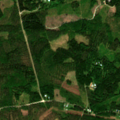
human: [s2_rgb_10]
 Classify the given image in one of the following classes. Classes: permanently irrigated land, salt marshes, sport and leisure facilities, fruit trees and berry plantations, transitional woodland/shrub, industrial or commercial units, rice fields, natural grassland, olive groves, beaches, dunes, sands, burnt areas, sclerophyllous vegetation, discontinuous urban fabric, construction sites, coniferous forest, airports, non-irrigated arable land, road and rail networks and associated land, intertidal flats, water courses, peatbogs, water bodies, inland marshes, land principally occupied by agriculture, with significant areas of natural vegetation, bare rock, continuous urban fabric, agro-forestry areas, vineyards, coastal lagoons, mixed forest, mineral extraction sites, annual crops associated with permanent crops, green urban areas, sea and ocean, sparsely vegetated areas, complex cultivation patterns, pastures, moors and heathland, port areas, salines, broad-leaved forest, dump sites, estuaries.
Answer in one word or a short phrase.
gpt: coniferous forest, mixed forest